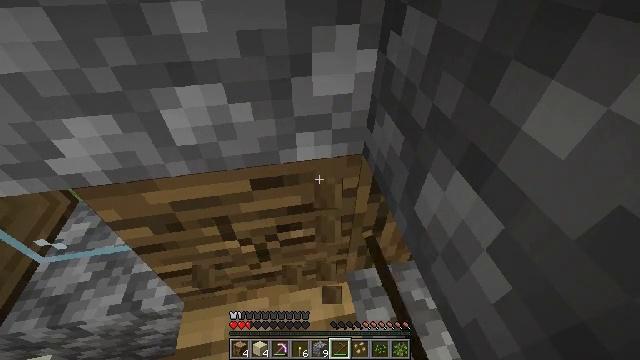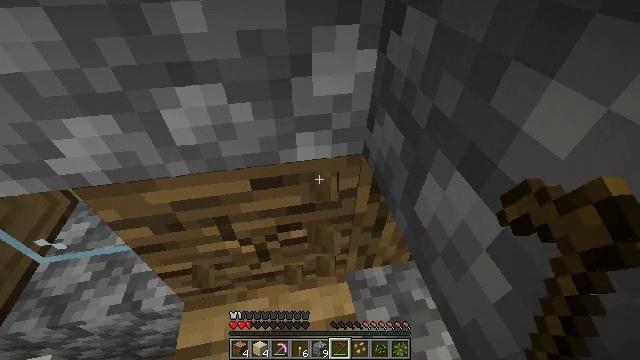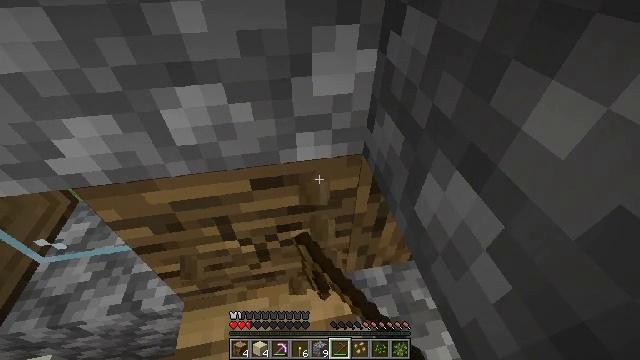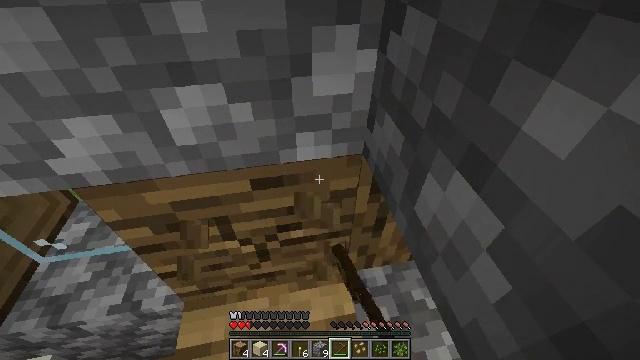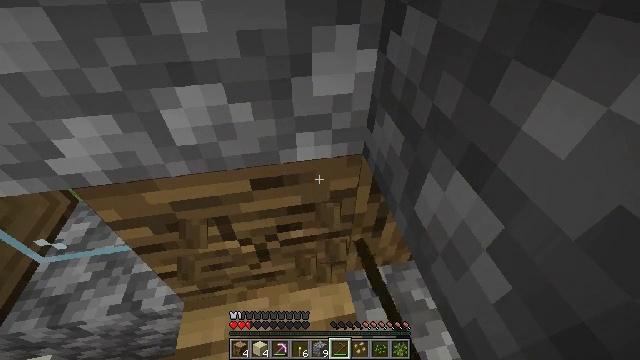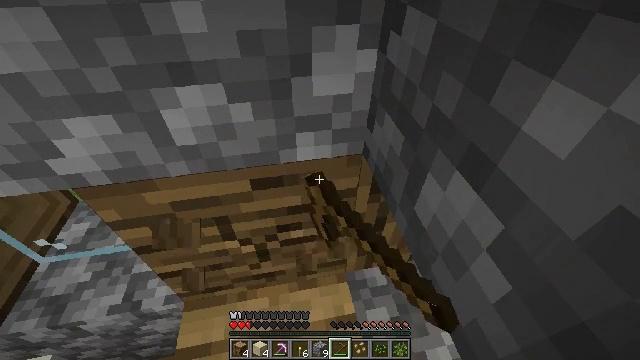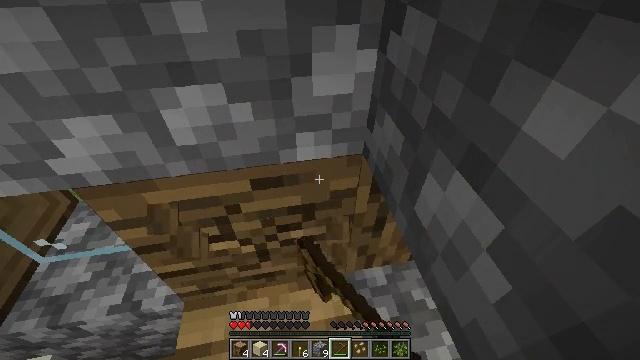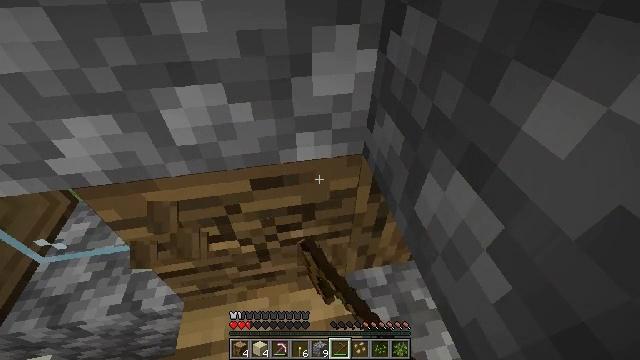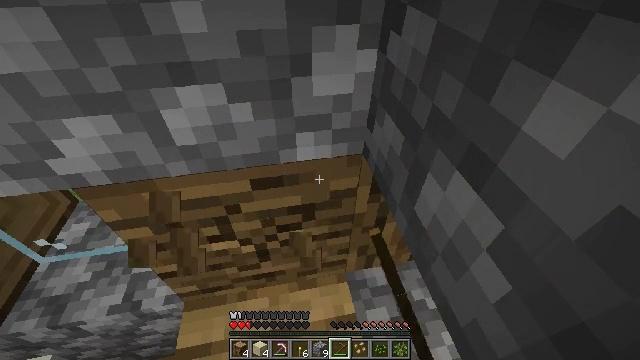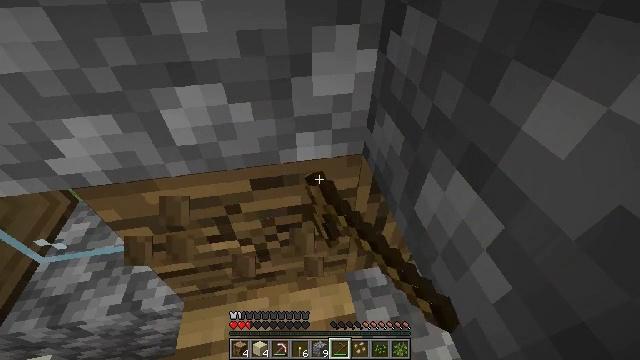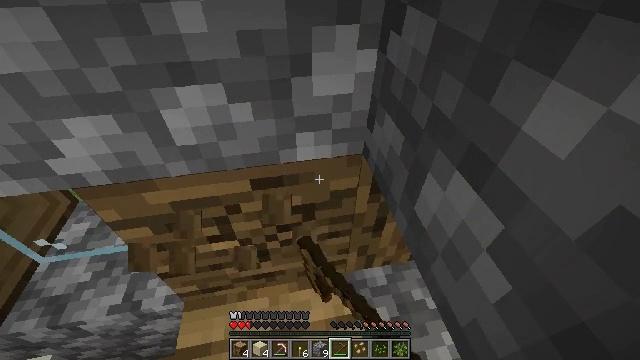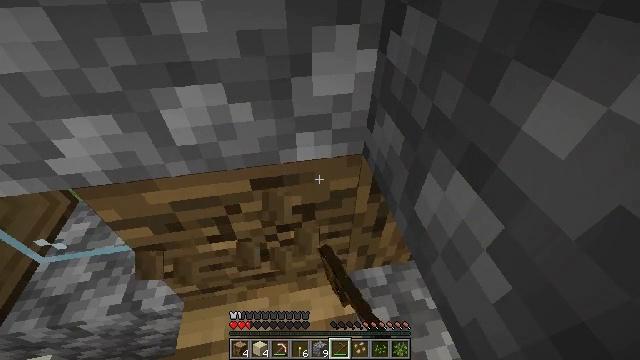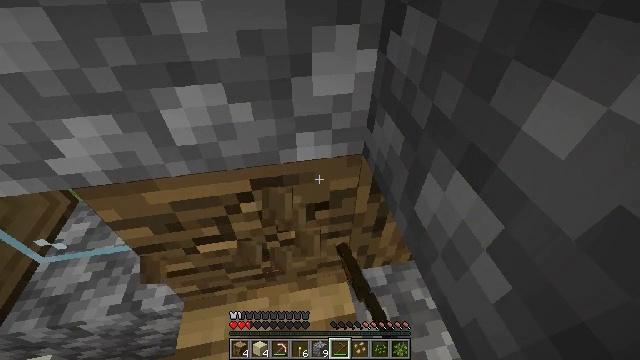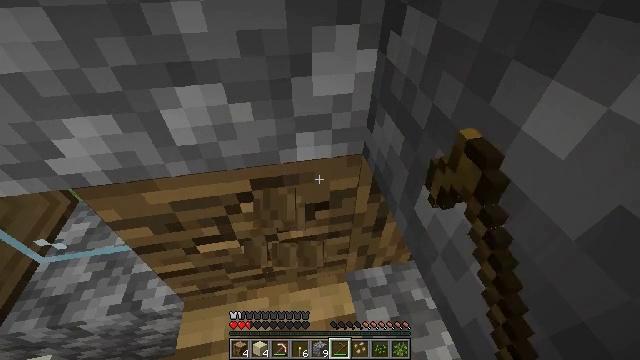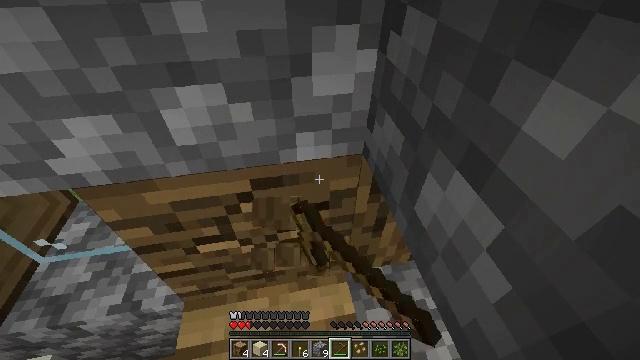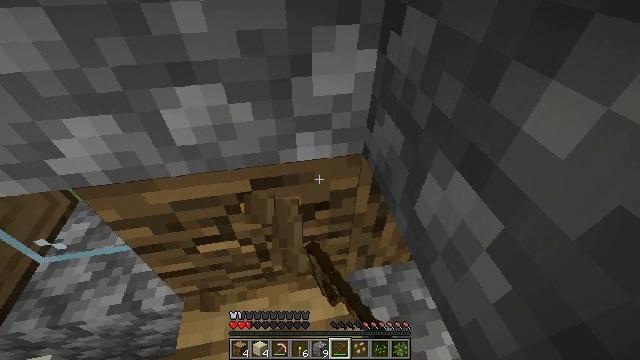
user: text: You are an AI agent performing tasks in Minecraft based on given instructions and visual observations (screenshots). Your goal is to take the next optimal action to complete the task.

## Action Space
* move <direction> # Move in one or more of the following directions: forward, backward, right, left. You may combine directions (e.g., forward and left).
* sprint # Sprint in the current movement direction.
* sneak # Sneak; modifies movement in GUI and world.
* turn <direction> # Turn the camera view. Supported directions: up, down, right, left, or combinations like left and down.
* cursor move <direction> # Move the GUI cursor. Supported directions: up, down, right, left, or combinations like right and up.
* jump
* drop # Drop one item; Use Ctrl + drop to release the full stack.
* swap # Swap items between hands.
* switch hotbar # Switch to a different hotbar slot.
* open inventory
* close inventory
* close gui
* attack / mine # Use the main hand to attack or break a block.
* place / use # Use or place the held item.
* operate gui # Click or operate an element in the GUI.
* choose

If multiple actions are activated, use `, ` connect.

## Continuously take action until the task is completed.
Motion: motion action
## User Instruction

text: Collect oak log for crafting.
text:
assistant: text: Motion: attack / mine
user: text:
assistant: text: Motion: attack / mine
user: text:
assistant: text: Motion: attack / mine
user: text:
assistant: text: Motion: attack / mine
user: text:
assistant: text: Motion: attack / mine
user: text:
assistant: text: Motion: attack / mine
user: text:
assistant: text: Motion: attack / mine
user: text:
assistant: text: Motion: attack / mine
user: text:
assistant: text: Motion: attack / mine
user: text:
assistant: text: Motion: attack / mine
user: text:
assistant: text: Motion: attack / mine
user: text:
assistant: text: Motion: attack / mine
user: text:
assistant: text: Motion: attack / mine
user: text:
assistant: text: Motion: attack / mine
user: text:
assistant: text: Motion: attack / mine
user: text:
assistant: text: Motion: attack / mine
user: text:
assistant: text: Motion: attack / mine
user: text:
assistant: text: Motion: attack / mine
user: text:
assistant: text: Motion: attack / mine
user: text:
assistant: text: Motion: attack / mine
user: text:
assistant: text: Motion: attack / mine
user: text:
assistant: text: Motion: attack / mine
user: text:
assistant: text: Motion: attack / mine
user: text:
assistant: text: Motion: attack / mine
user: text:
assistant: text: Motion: attack / mine
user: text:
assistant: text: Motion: attack / mine
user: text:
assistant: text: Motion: attack / mine
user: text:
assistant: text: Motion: attack / mine
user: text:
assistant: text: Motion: attack / mine
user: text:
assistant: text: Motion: attack / mine